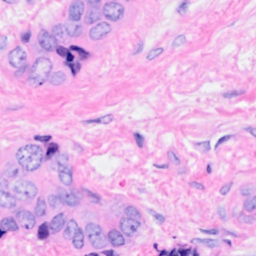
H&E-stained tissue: Breast